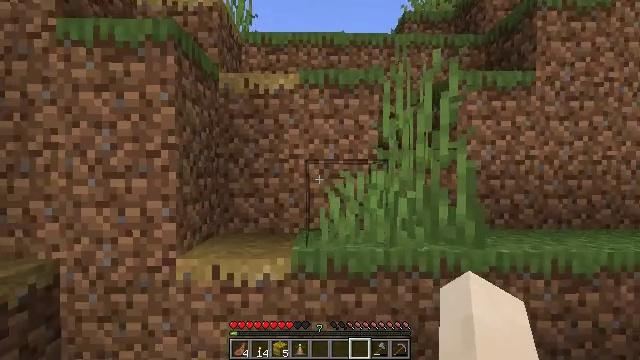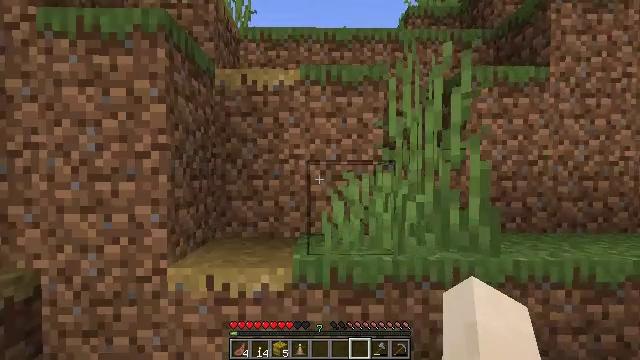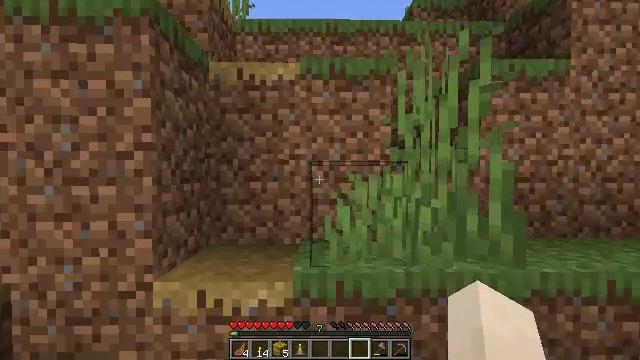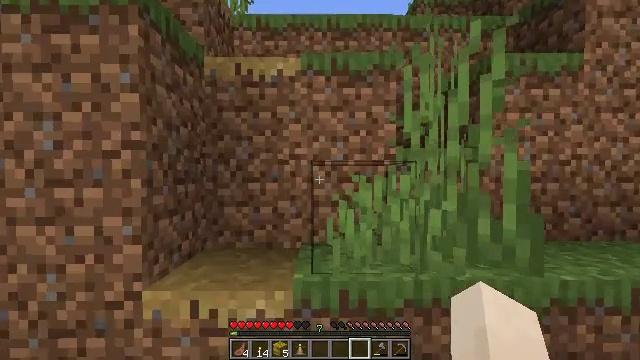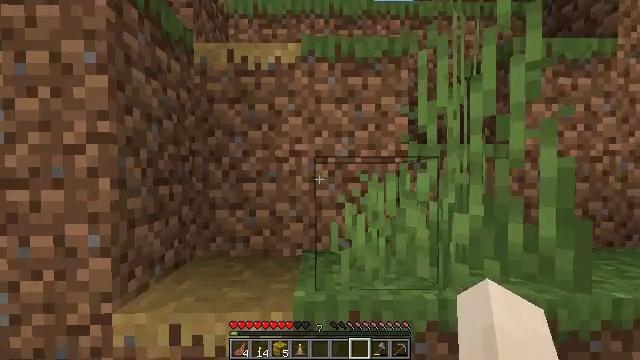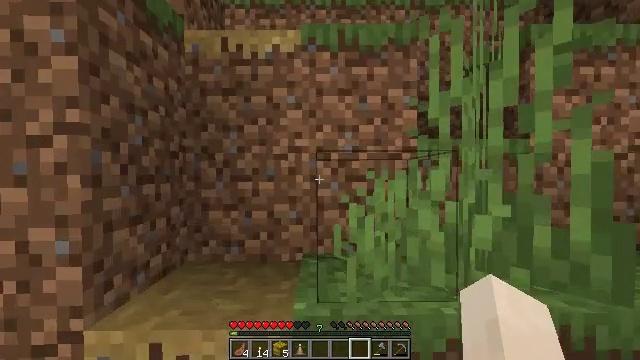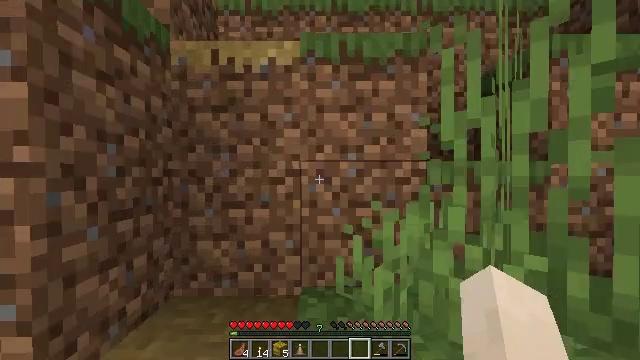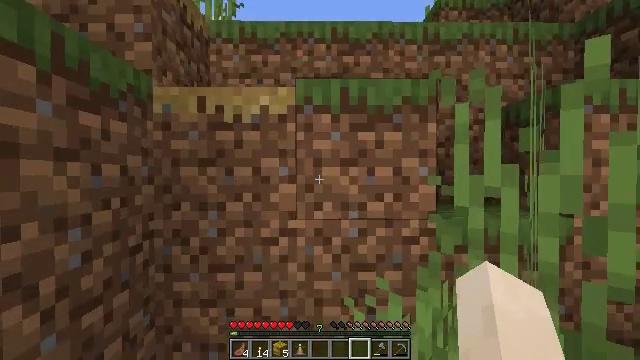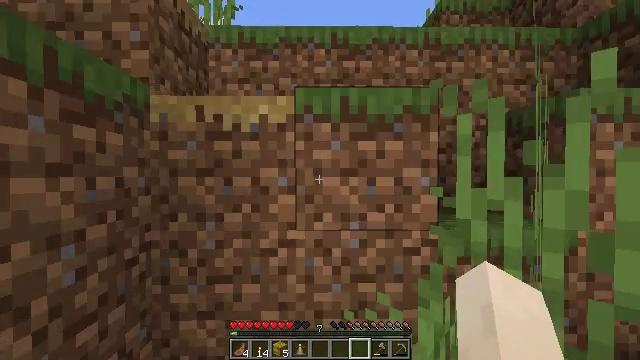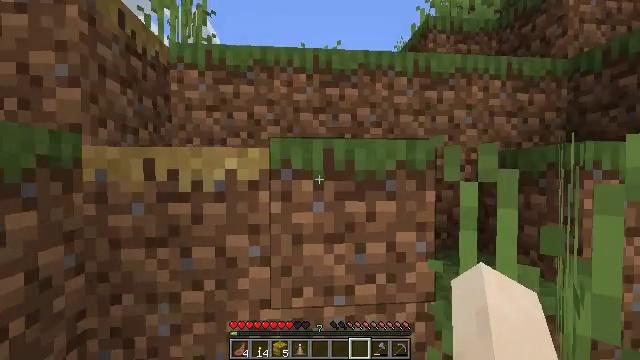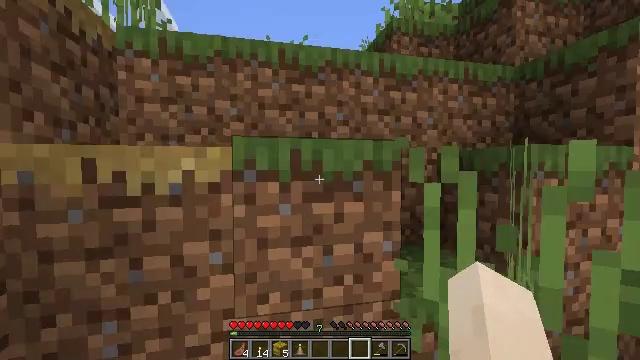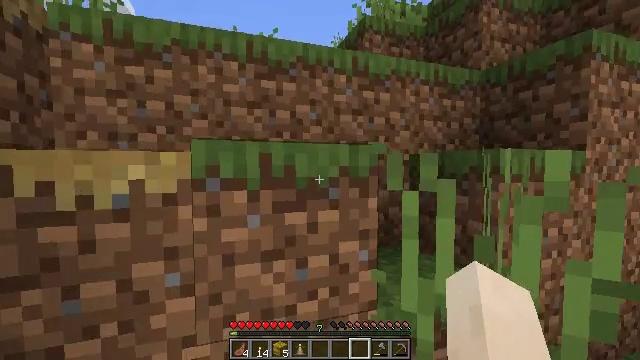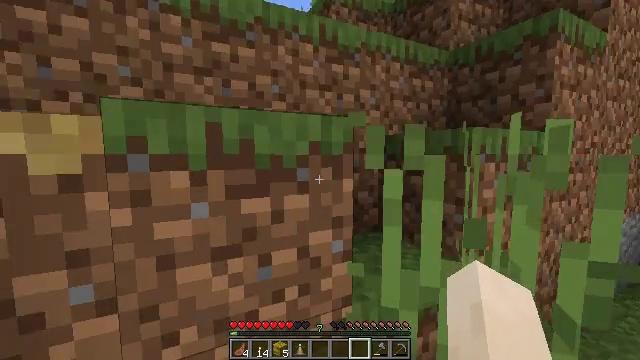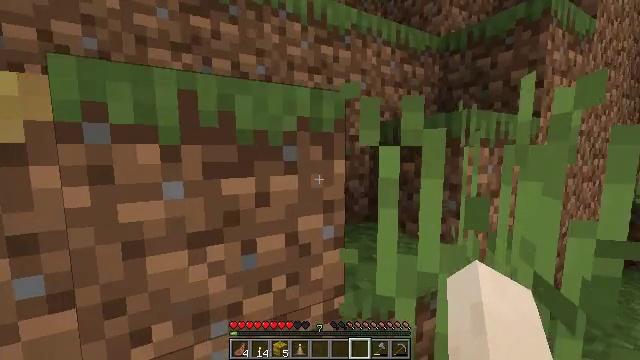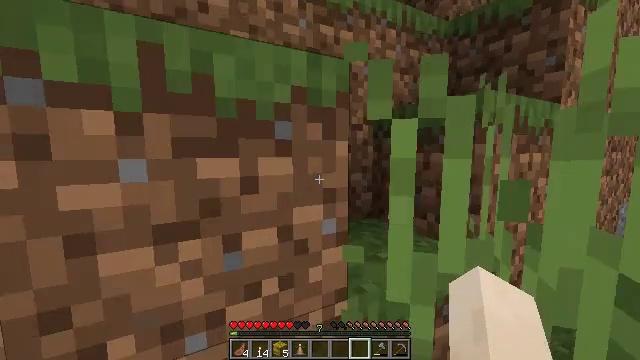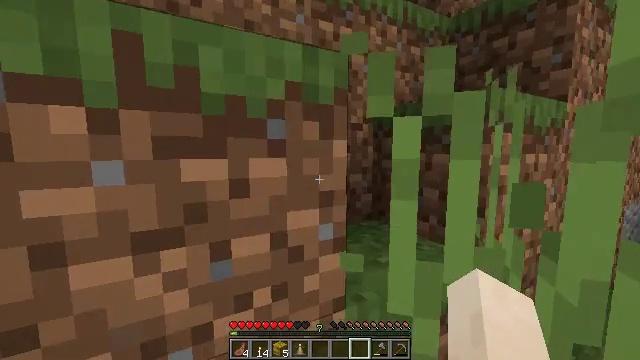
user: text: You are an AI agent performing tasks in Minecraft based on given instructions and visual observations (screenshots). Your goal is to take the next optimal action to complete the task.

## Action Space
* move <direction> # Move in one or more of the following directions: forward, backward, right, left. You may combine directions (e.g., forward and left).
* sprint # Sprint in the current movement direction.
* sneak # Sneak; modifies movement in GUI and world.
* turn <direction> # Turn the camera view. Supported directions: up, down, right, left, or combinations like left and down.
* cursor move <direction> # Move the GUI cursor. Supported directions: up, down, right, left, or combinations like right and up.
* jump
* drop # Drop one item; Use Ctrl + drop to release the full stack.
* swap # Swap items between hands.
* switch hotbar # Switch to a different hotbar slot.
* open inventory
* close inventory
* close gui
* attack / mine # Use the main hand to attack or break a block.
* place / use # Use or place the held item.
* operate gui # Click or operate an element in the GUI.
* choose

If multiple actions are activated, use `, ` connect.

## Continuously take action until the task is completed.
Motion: motion action
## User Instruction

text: Interact with the crafting table and make a dark oak pressure plate.
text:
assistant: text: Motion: move forward
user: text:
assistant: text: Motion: move forward
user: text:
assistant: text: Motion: move forward
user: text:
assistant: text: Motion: move forward
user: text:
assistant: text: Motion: move forward
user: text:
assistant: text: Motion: move forward, jump
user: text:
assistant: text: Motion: move forward, jump
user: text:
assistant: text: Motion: move forward, jump
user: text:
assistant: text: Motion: move forward, turn right, jump
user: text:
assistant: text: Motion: move forward and move right, turn right
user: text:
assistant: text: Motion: move forward and move right, turn right
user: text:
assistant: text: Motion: move forward and move right, turn right and down
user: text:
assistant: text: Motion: move forward and move right, turn right
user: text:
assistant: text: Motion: move forward and move right
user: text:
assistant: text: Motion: move forward and move right
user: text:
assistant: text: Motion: move forward and move right
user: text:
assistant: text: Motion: move forward and move right
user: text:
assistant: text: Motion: move forward and move right
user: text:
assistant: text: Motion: move forward and move right, turn left and down
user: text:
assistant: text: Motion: move forward, turn left and down, jump
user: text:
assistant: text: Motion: move forward, turn left, jump
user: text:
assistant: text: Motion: move forward and move left, turn left, jump
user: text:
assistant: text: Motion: move forward and move left, turn left
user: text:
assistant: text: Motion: move forward and move left
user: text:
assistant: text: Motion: move forward and move left
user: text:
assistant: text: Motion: move forward
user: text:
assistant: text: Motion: move forward, turn left, jump
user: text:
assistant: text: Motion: move forward, turn left, jump
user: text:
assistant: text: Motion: move forward, turn left, jump
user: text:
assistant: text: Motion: move forward, turn left, jump